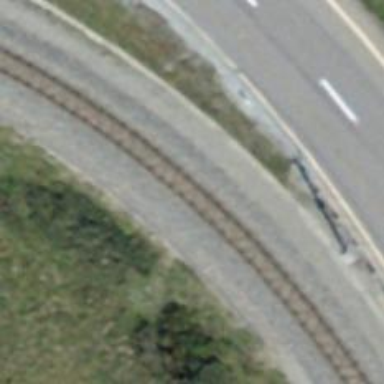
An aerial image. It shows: Narrow-gauge railway with 1 track. The tracks are electrified with contact line.